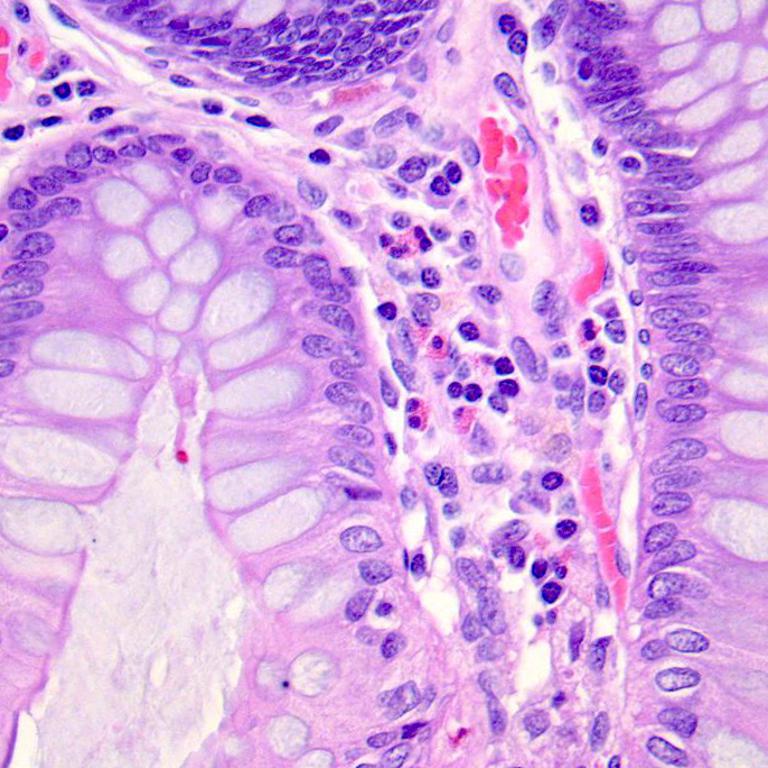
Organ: colon
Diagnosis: benign